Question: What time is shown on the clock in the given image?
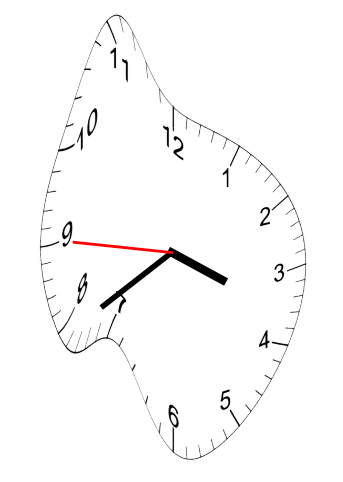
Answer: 03:38:45